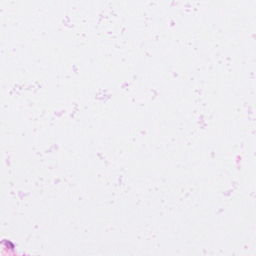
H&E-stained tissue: Breast